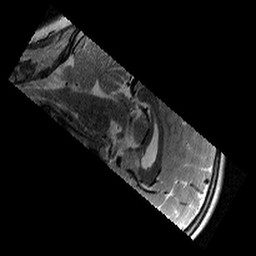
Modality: T2w
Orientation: sagittal
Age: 11
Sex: female
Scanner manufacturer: siemens
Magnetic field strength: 3 T
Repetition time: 9.23 s
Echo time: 0.067 s